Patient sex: M
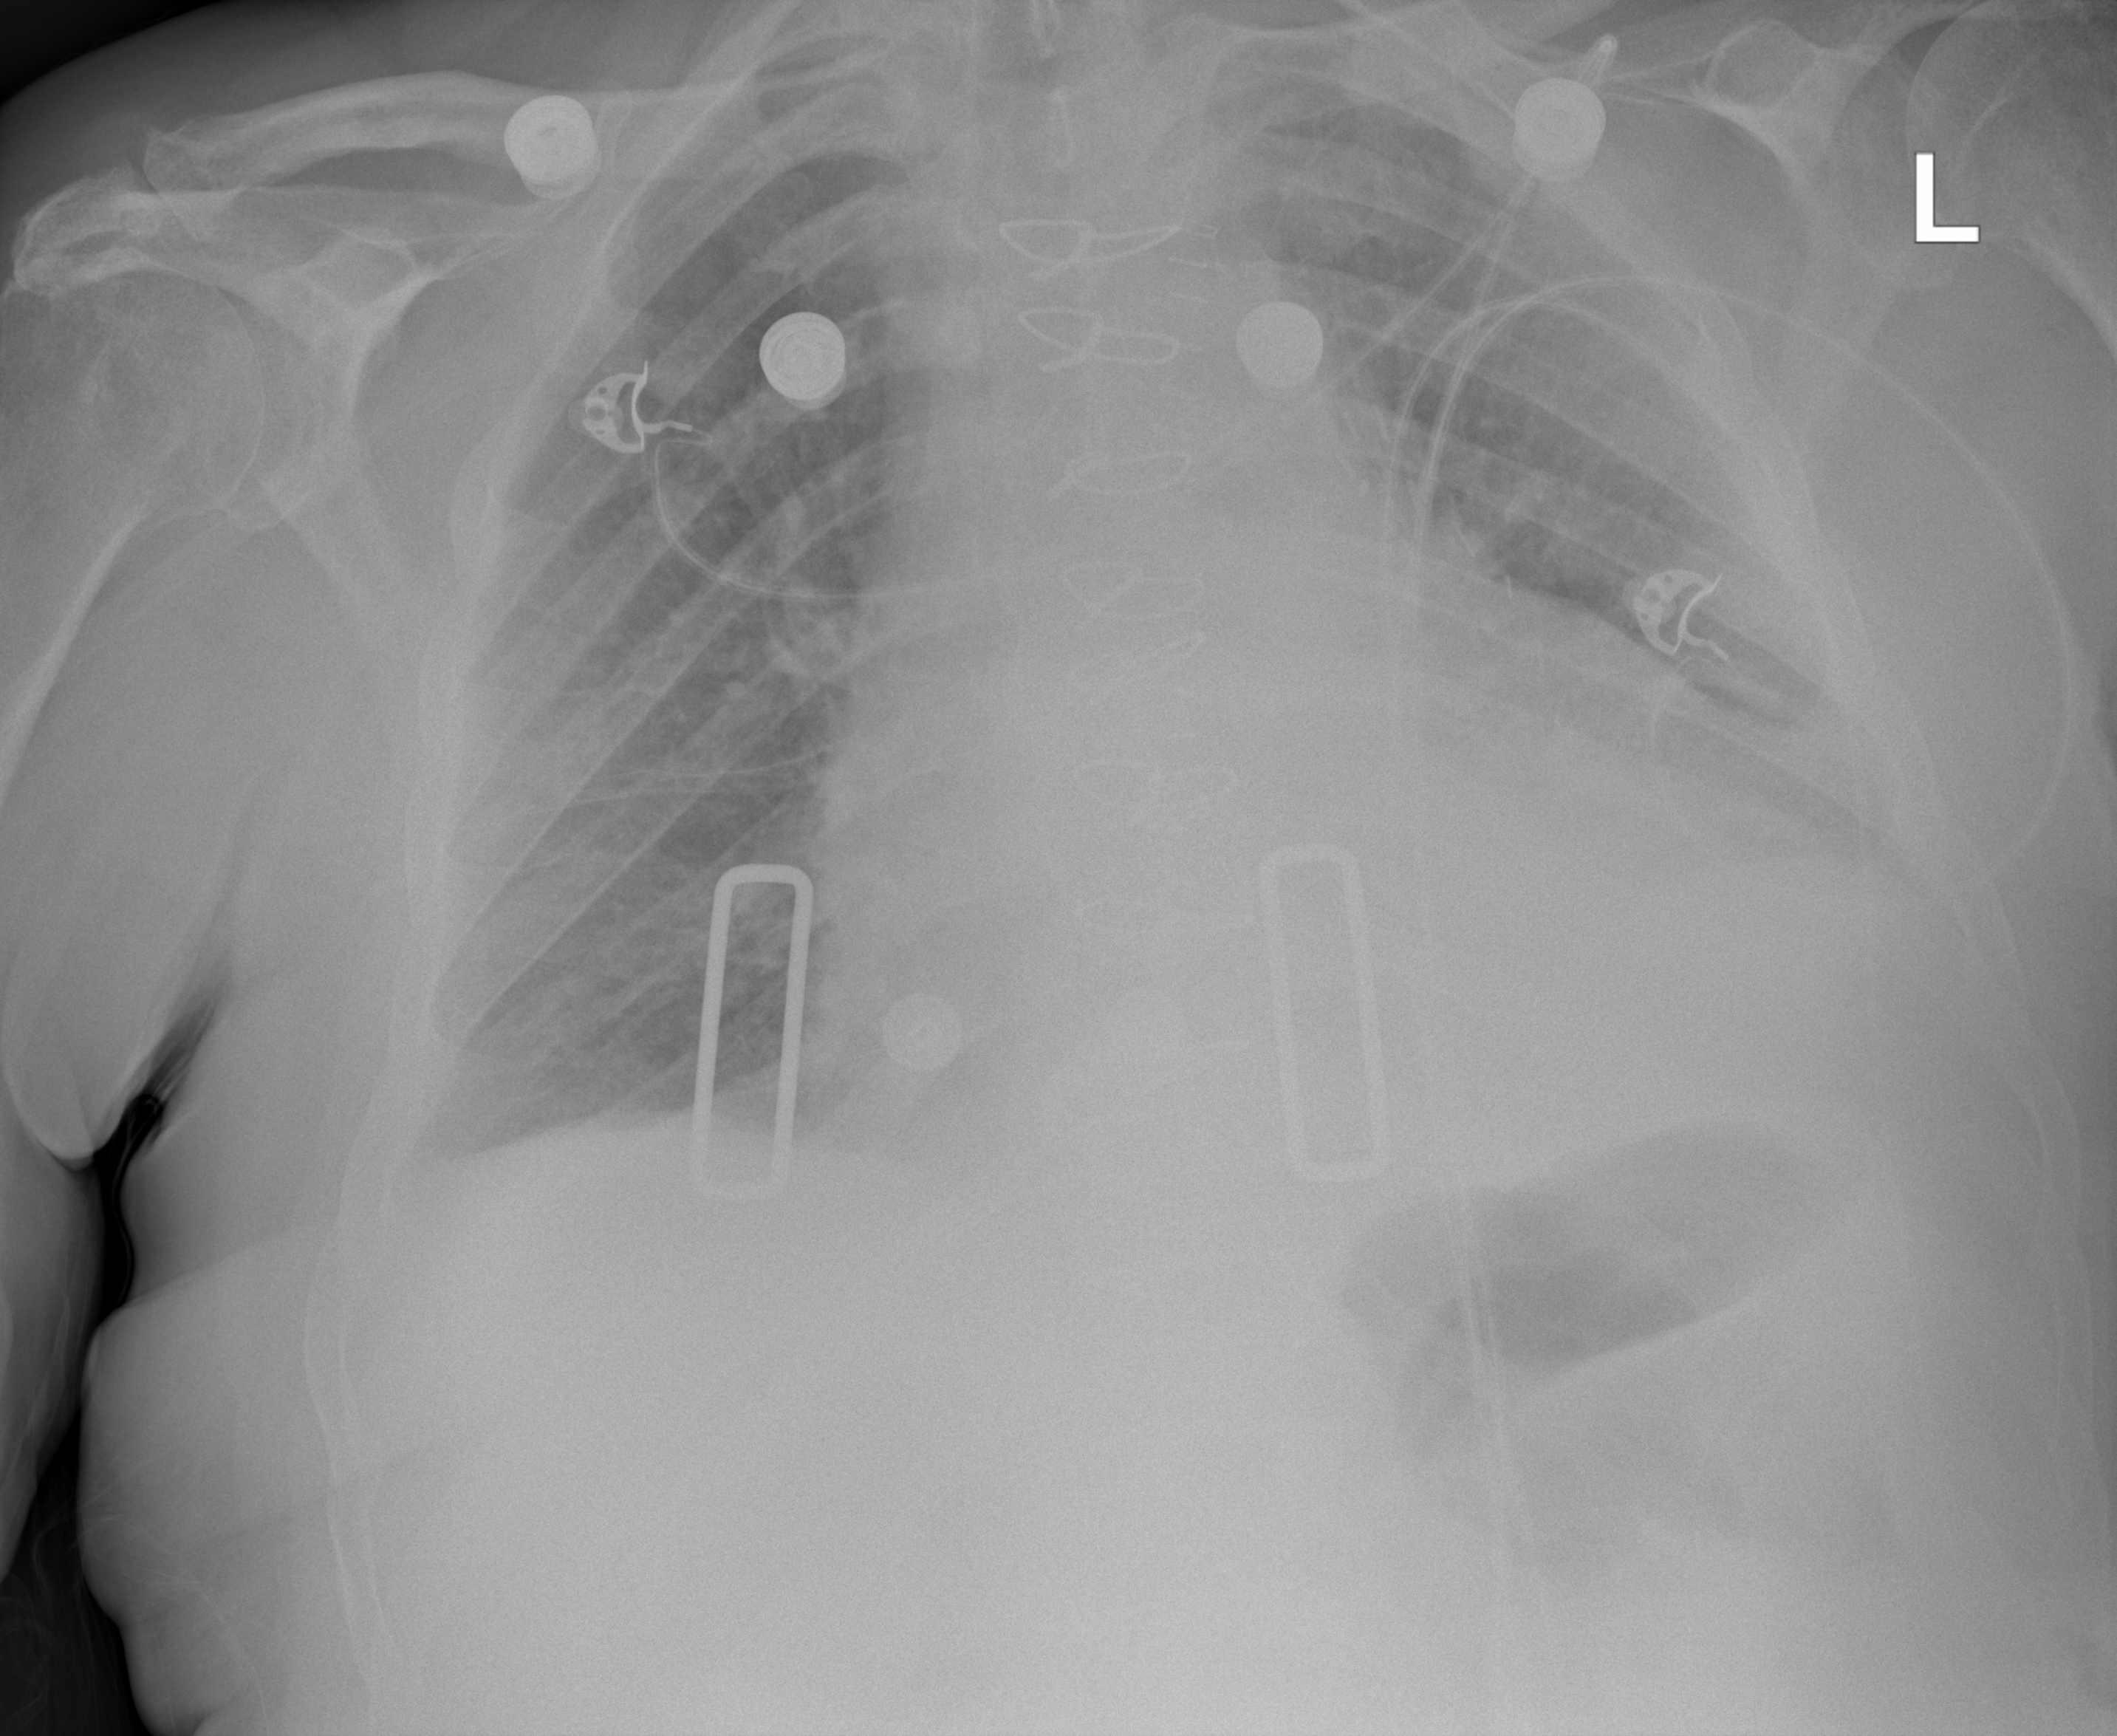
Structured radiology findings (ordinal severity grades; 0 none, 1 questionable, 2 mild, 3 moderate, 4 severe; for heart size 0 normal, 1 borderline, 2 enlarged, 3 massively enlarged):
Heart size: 2
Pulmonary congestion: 1
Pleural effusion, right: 2
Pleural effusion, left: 2
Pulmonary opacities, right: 1
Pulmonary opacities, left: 1
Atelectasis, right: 2
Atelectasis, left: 2